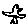
Label: bird